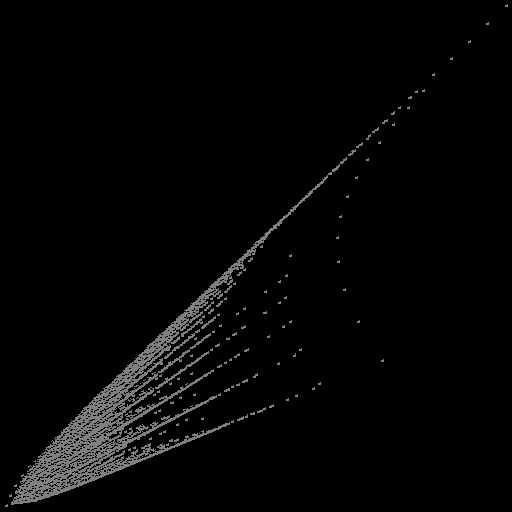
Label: drumlin